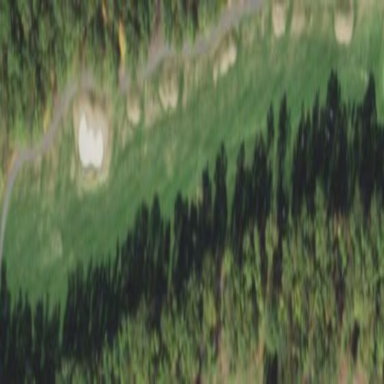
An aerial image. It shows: Golf fairway surrounded by grass.